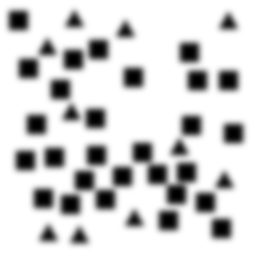
Squares: 28
Triangles: 10
Stars: 0
Total shapes: 38